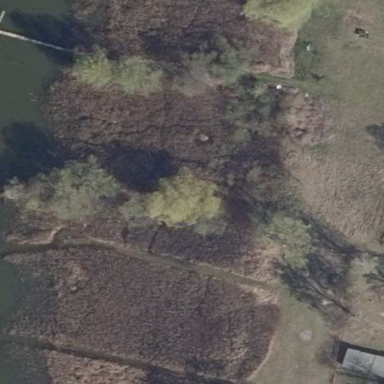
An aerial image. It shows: Beautiful wet meadow natural wetland.